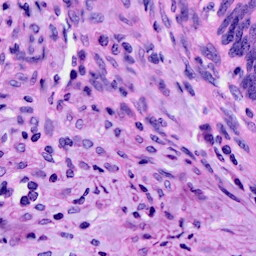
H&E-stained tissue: Cervix